Question: I have two problems with understanding the result of decision tree from scikit-learn. For example, this is one of my decision trees:

My question is that how I can use the tree?
The first question is that: if a sample satisfied the condition, then it goes to the branch (if exists), otherwise it goes . In my case, if a sample with X[7] > 63521.3984. Then the sample will go to the green box. Correct?
The second question is that: when a sample reaches the leaf node, how can I know which category it belongs? In this example, I have three categories to classify. In the red box, there are 91, 212, and 113 samples are satisfied the condition, respectively. But how can I decide the category?
I know there is a function to tell the category. Can I do that from the graph???
Many thanks.
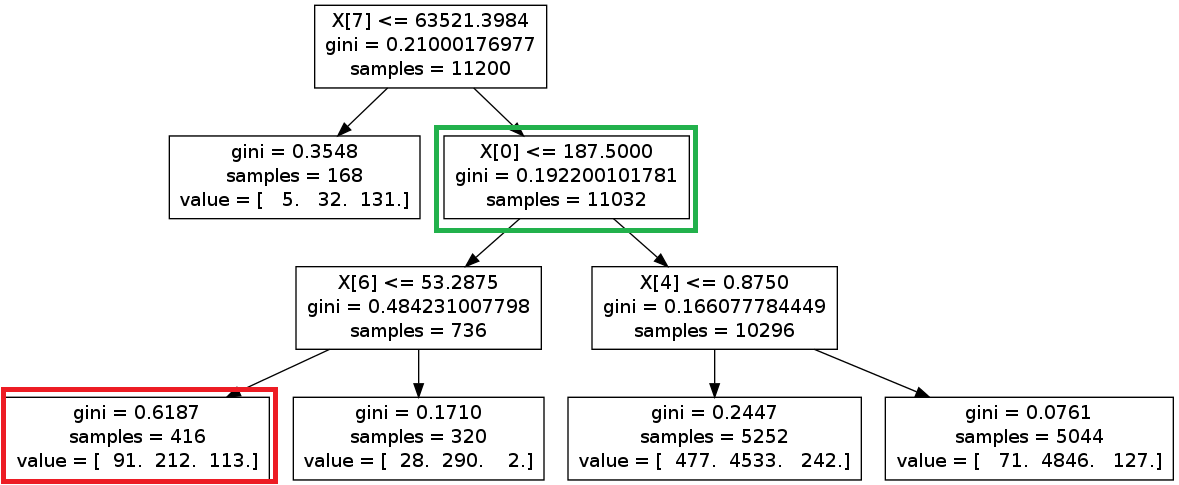
Answer: The 'value' line in each box is telling you how many samples at that node fall into each category, in order. That's why, in each box, the numbers in 'value' add up to the number shown in 'sample'. For instance, in your red box, 91+212+113=416. So this means if you reach this node, there were 91 data points in category 1, 212 in category 2, and 113 in category 3.
If you were going to predict the outcome for a new data point that reached that leaf in the decision tree, you would predict category 2, because that is the most common category for samples at that node.